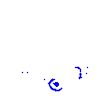
Particle: pion